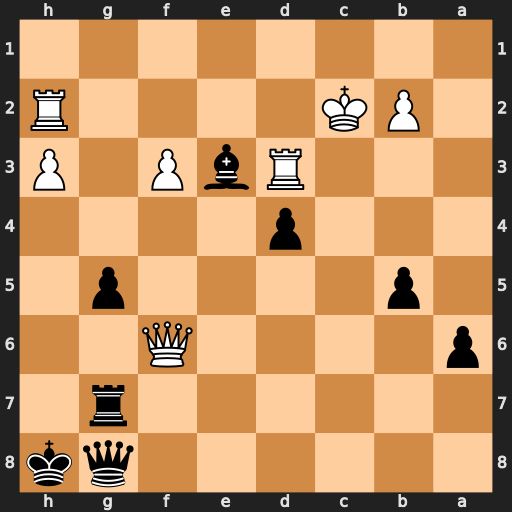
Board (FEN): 6qk/6r1/p4Q2/1p4p1/3p4/3RbP1P/1PK4R/8
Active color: b
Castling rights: -
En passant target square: -
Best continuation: Qc4+ Rc3 dxc3